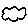
Label: cloud